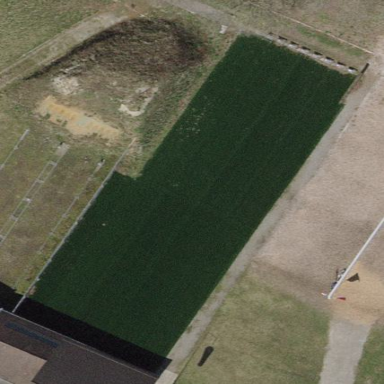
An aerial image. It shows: Shooting range located on pitch meant for leisure land activities.